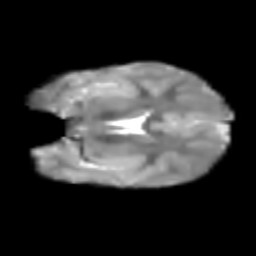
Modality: T2w
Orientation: coronal
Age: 8
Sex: female
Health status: healthy